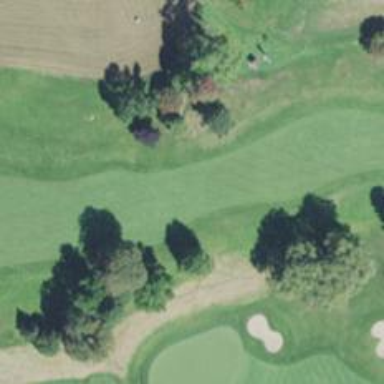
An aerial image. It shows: View of golf hole.